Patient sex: M
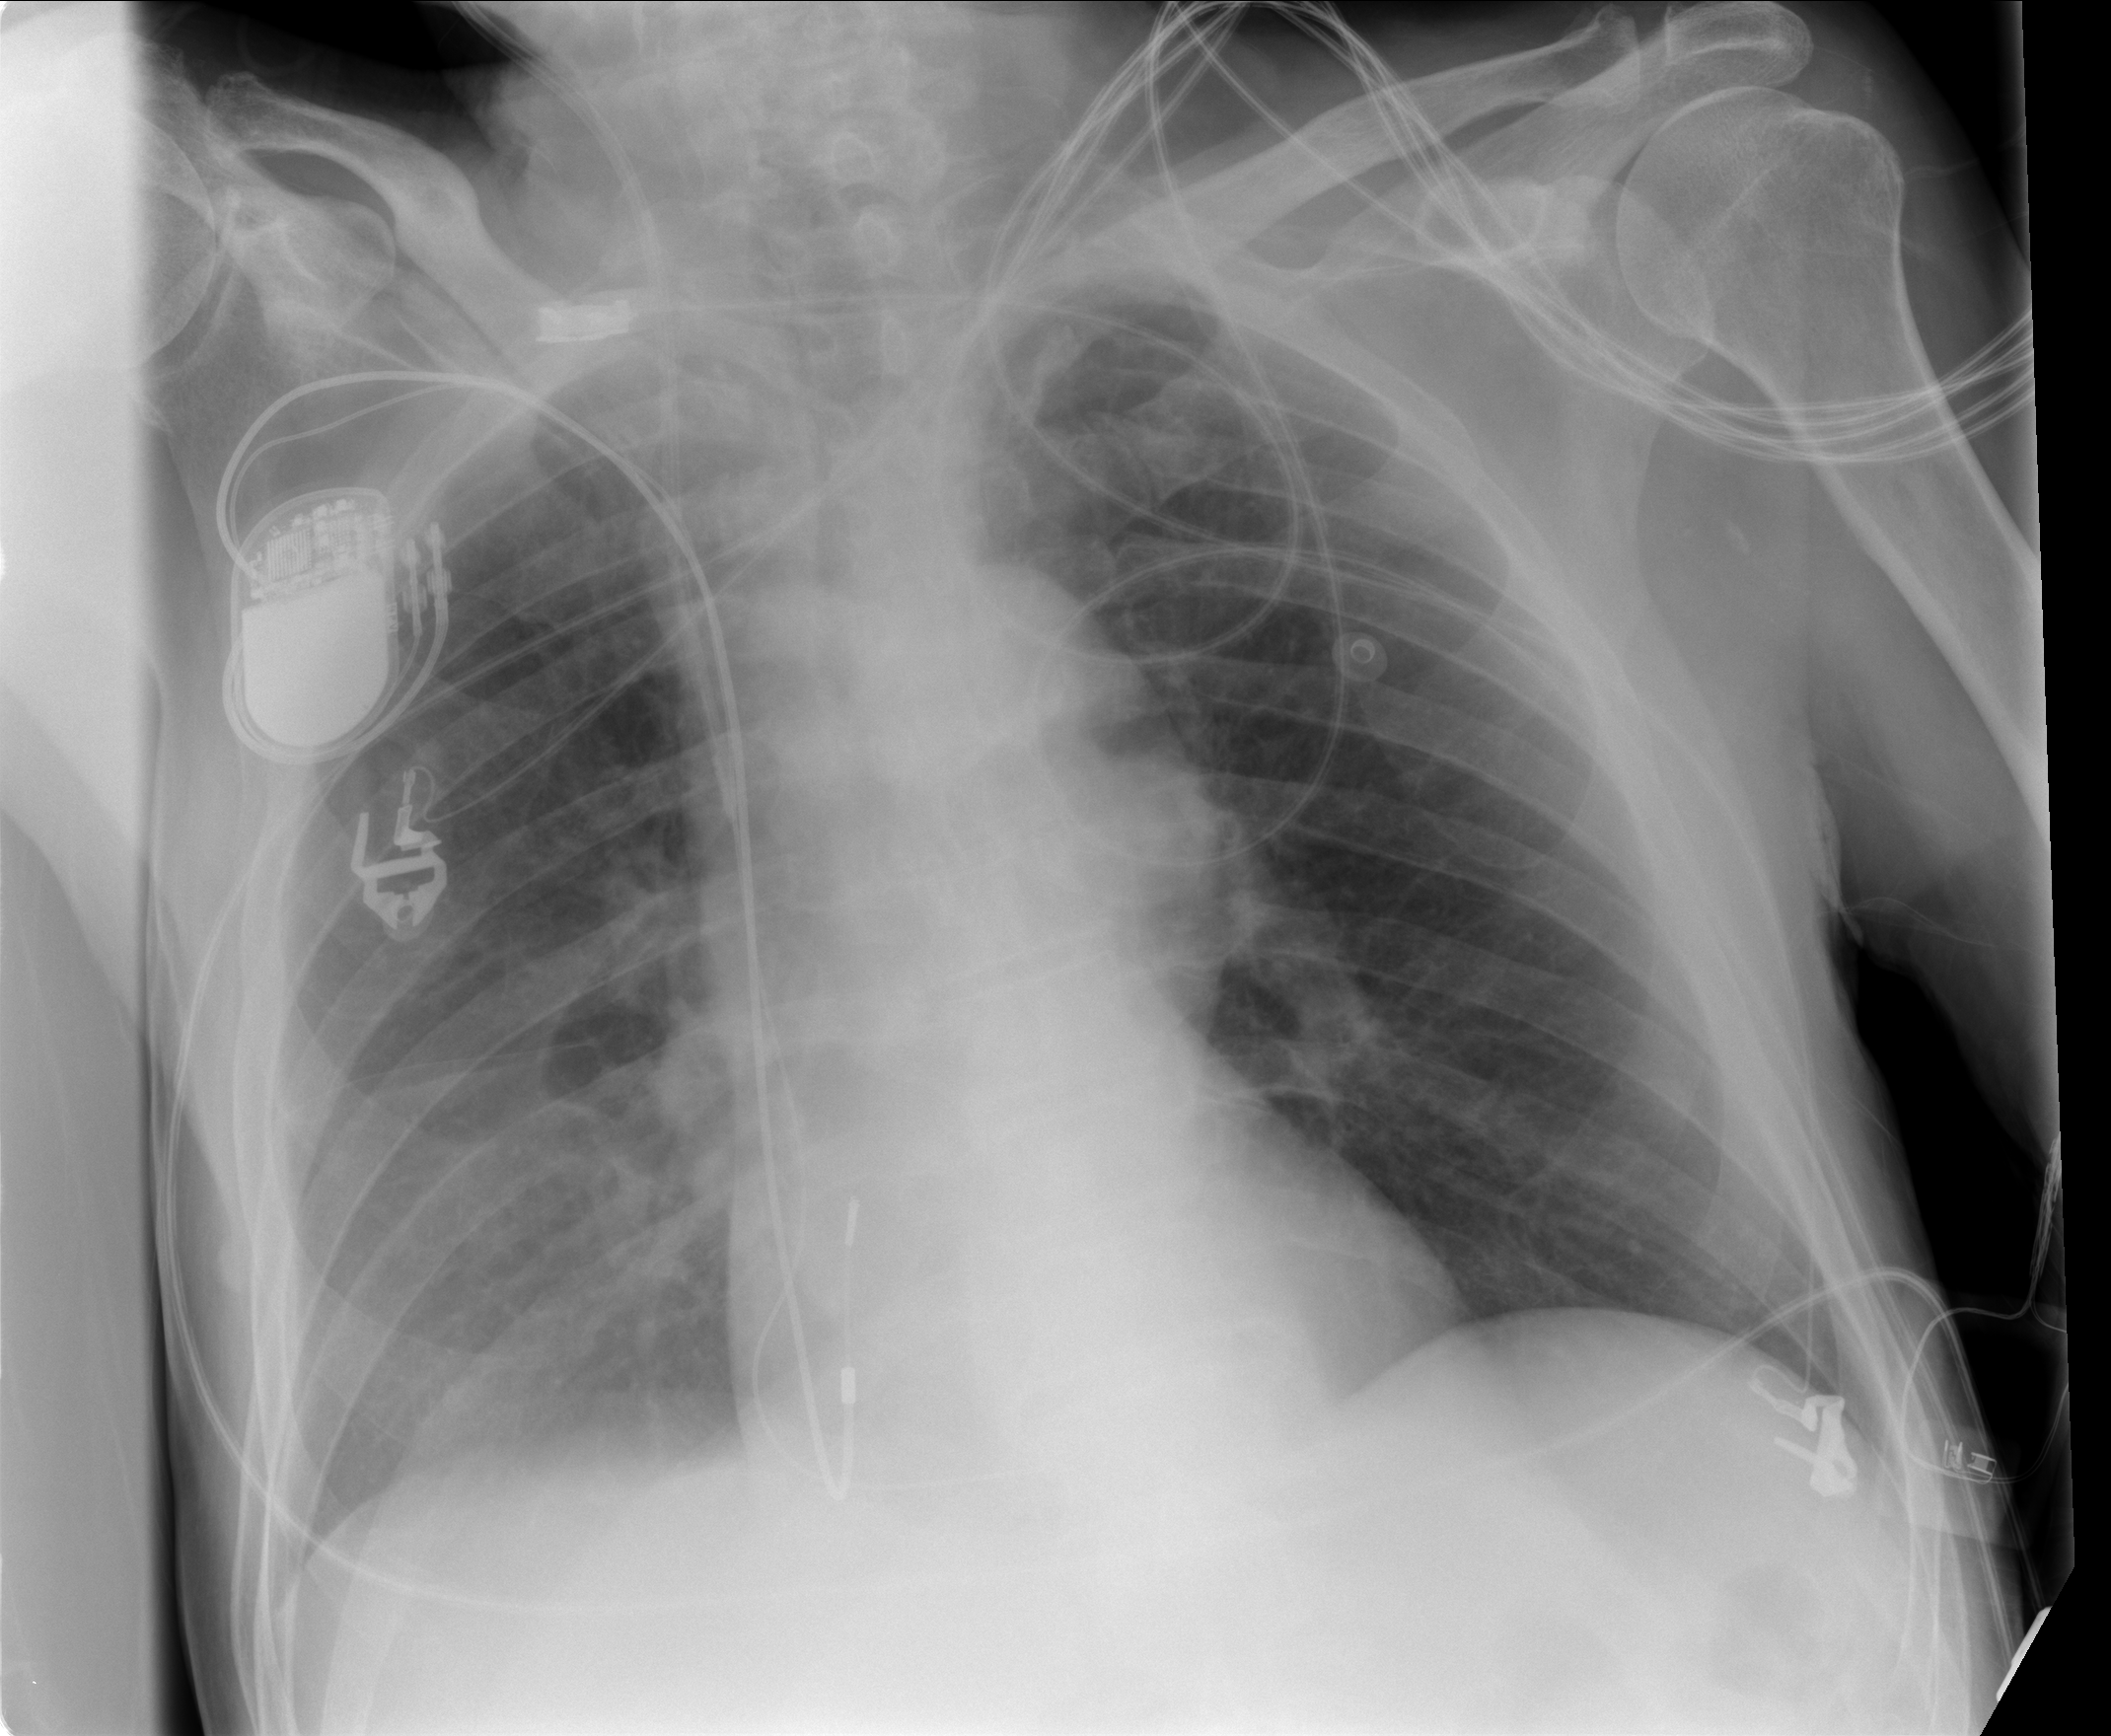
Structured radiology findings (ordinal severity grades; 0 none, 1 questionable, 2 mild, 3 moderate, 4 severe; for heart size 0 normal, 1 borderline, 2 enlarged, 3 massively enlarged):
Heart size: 0
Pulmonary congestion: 0
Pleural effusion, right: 1
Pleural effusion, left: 1
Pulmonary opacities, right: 2
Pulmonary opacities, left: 0
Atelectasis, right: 2
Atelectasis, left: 0